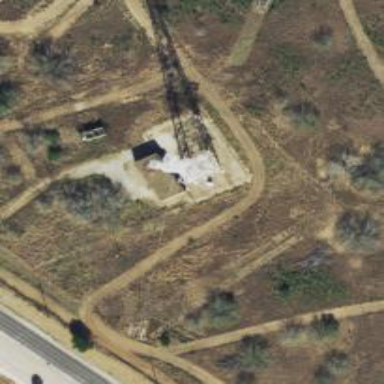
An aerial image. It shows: Mast tower used for communication.